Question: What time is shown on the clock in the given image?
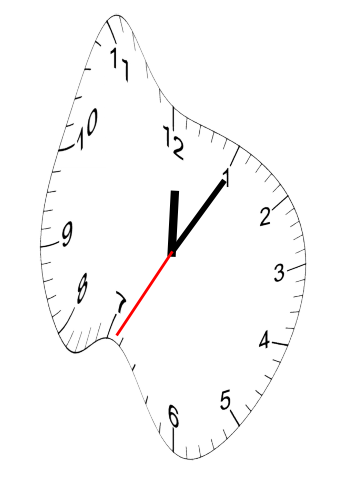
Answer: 12:05:35